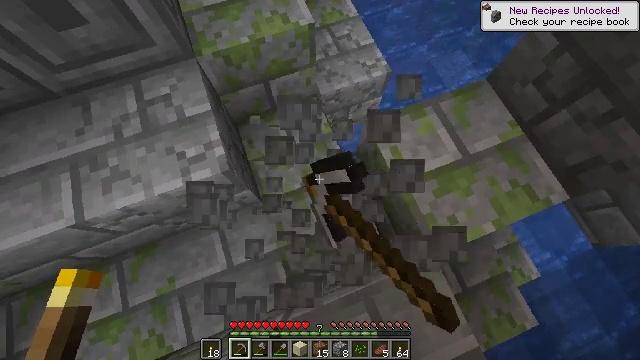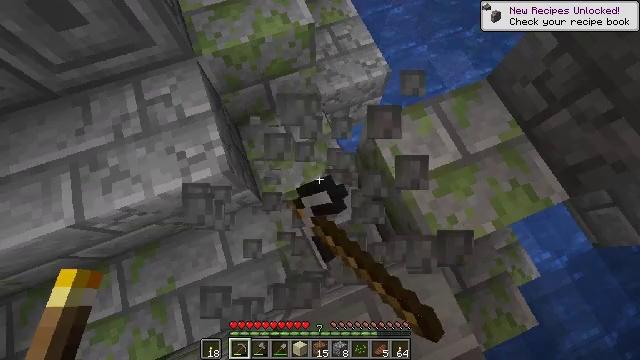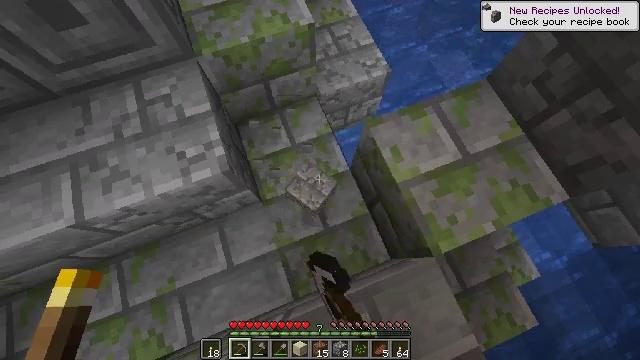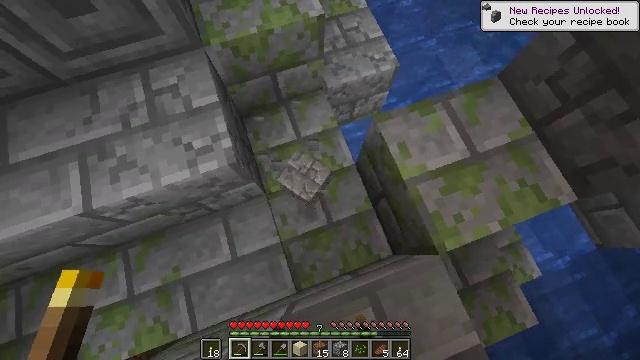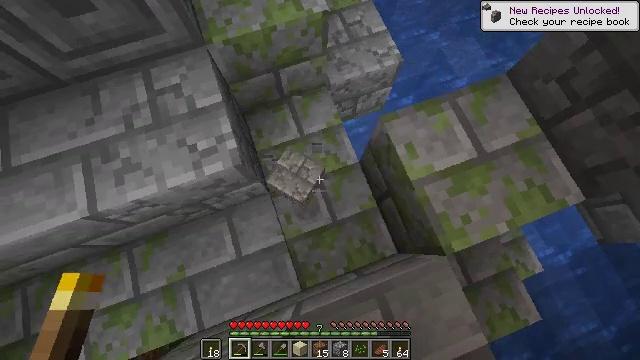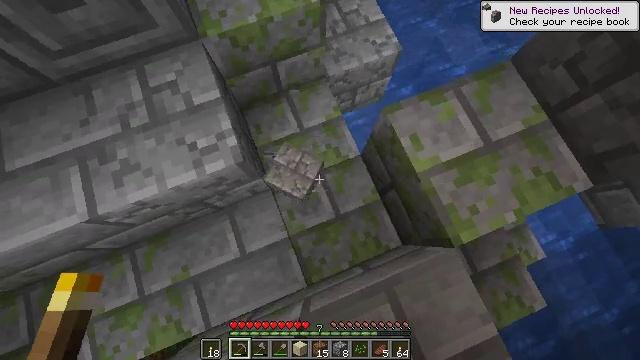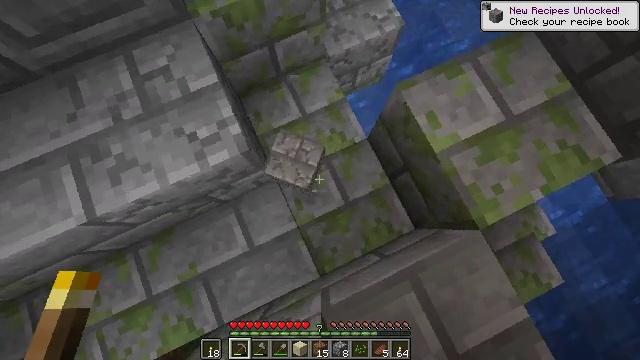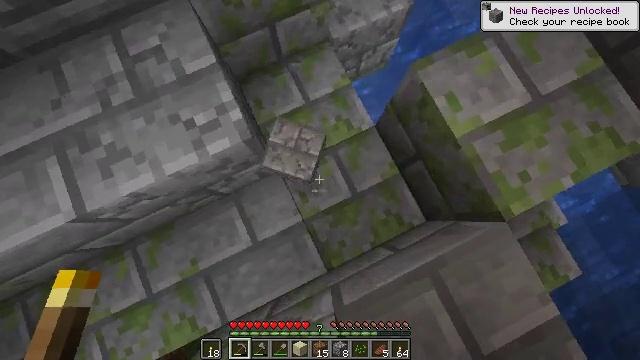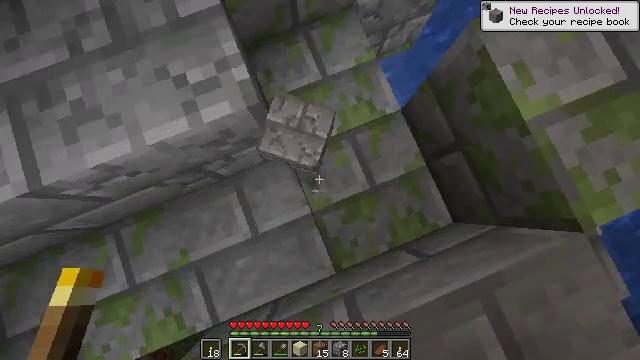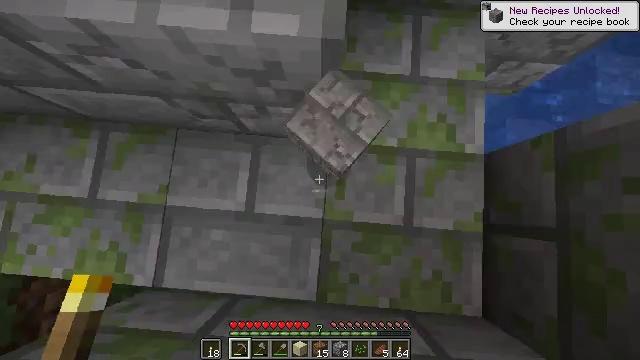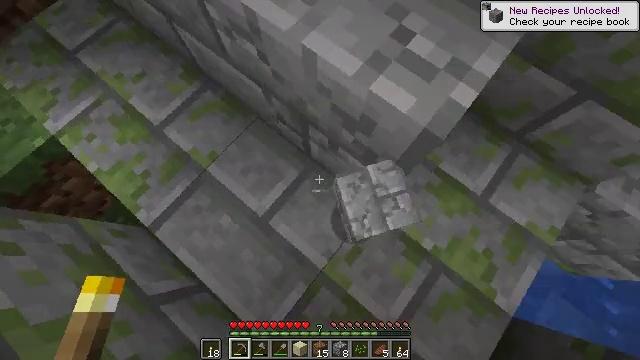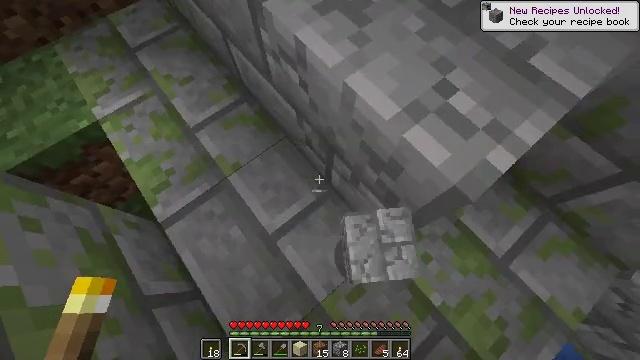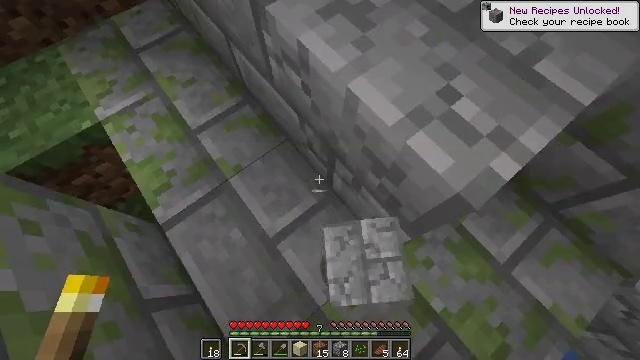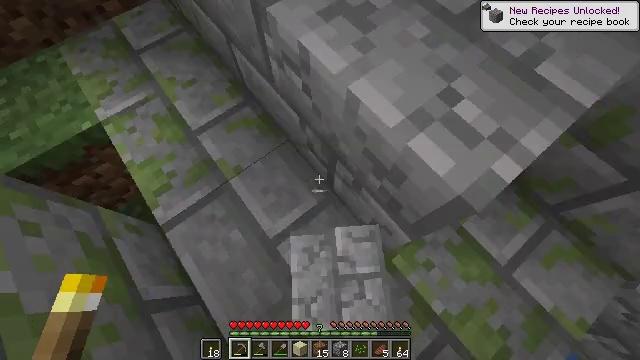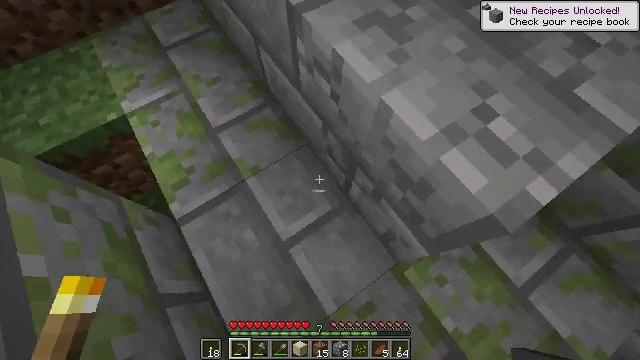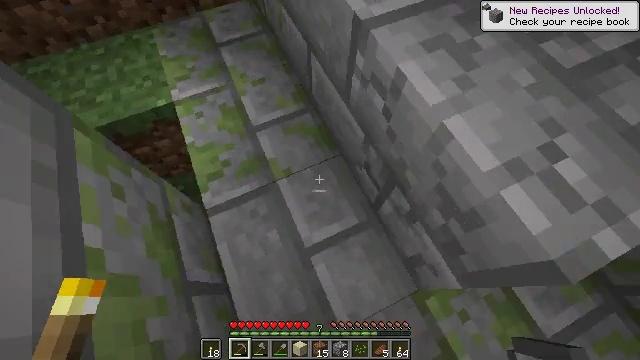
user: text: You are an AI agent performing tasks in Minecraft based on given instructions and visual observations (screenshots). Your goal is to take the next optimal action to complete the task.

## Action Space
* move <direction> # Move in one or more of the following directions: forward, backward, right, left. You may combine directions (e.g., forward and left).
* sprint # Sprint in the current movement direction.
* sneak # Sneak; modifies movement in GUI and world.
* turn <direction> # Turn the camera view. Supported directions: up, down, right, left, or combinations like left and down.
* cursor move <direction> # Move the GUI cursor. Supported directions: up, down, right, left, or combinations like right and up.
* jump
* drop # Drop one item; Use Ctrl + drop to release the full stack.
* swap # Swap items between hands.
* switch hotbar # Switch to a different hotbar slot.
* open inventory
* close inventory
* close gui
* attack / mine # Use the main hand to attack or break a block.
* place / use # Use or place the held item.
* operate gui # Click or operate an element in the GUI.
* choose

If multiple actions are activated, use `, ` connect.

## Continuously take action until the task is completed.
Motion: motion action
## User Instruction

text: Mine mossy stone bricks.
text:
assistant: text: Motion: attack / mine
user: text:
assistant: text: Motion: attack / mine
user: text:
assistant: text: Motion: move left, turn left and down
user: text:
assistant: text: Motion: move left, turn down
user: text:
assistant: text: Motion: move left, turn right and down
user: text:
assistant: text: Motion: move left, turn right and down
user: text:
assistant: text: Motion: turn down
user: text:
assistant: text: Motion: turn left and down
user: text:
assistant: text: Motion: turn left
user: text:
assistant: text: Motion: turn left and up
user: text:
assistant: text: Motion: turn left and up
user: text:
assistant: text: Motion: no_op
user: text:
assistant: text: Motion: no_op
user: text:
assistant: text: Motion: move left, turn left
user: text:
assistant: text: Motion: move left, turn left and up
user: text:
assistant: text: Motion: move left, turn left and up
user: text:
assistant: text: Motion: move forward, turn up, attack / mine
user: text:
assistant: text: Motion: move forward, attack / mine
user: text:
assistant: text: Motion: move forward, attack / mine
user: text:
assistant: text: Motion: move forward, attack / mine
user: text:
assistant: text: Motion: attack / mine
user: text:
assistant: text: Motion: attack / mine
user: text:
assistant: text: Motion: attack / mine
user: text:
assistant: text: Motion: turn left and down, attack / mine
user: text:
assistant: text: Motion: turn left and down, attack / mine
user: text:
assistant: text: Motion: turn left and down, attack / mine
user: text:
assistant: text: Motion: turn left, attack / mine
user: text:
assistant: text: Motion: attack / mine
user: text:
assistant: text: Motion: attack / mine
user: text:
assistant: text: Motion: attack / mine